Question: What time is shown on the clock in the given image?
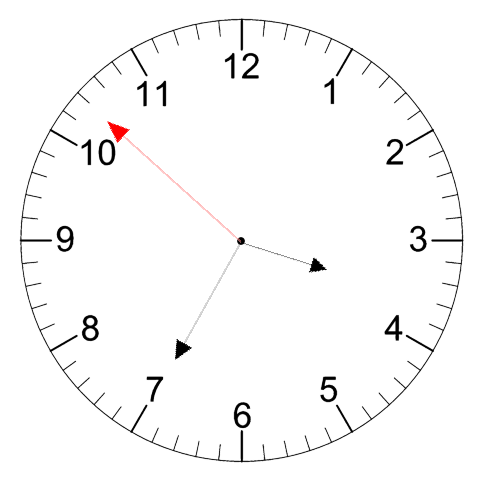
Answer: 03:34:52